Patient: sex F, age 43
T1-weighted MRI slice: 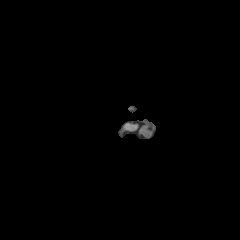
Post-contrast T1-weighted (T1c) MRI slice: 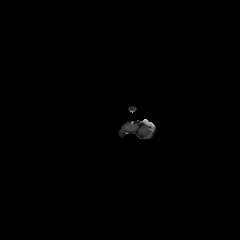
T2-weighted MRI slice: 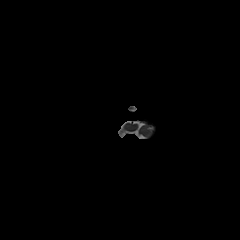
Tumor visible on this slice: no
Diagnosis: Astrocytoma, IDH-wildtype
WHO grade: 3